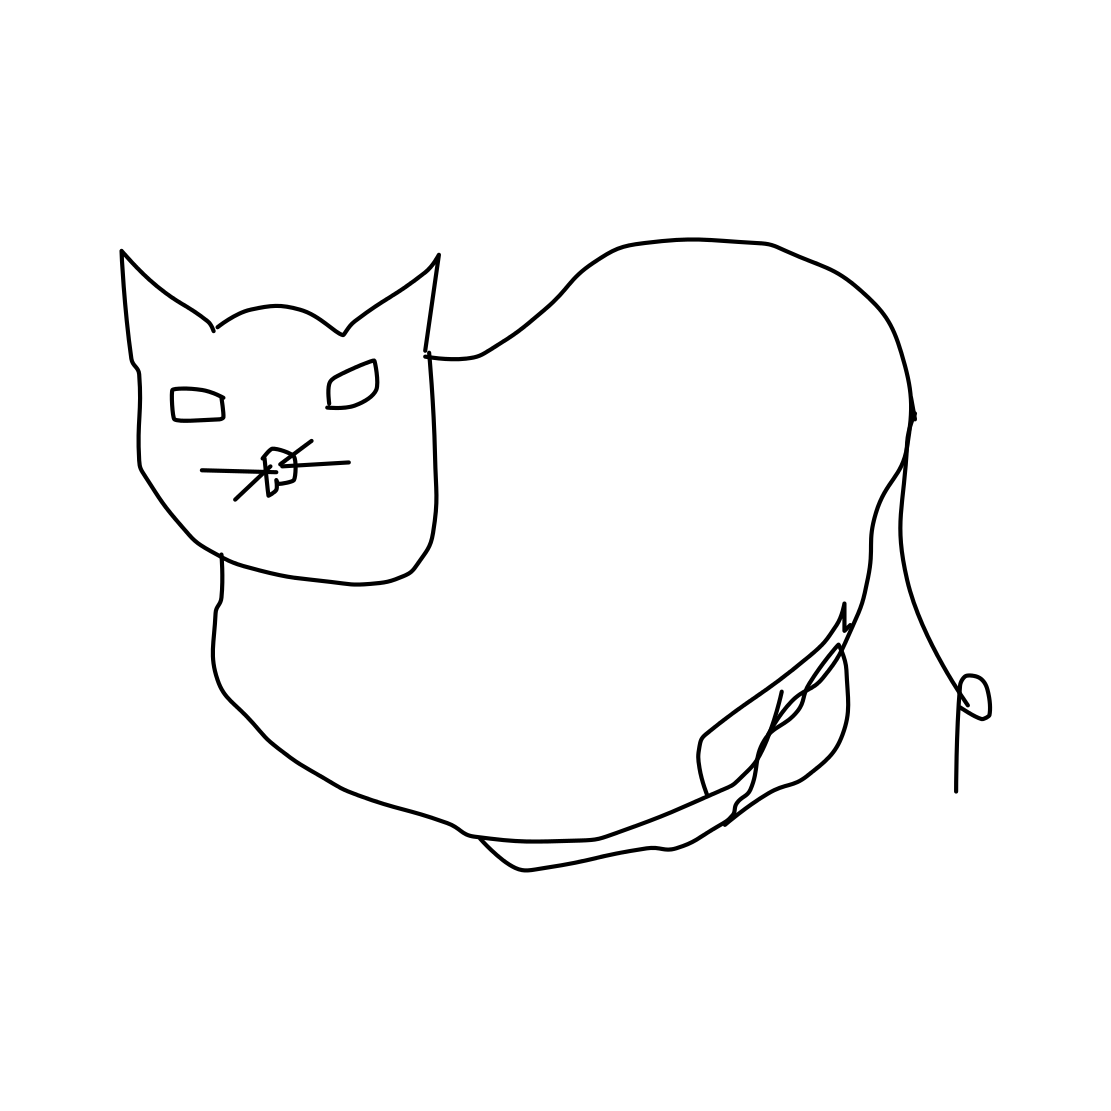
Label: cat